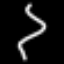
Label: squiggle